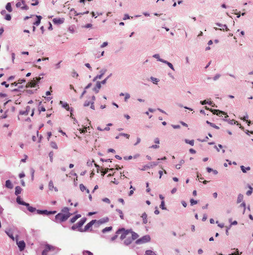
Tumor epithelial tissue: yes
Tumor-associated stroma tissue: yes
Normal tissue: no